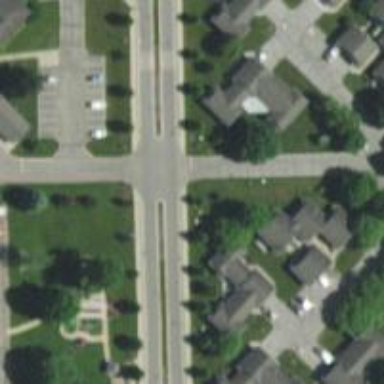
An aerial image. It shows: Marked road crossing.